Question: I see many references to this piece of code on the internets:
'''
if (Request.AcceptTypes.Contains ...
'''
But for the life of me, I cannot find the namespace where this method exists.
We are using MVC4 WebApi, is this MVC3-specific?. Please, before I pull out the rest of my hair.
EDIT:
Going with @Styxxyless answer, this is what I get (no AcceptTypes). I know I am missing something obvious, but what is it?

Also, I have a reference to System.Web in my project.
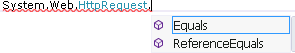
Answer: For , the code is as follows:
'''
Request.AcceptTypes.Contains([MIME type]);
'''
For , the functionality is achieved using the following code:
'''
this.Request.Headers.Accept.Contains(new MediaTypeWithQualityHeaderValue([MIME type]))
'''
'''
this.Request.Headers.GetValues("Accept").Contains([MIME type])
'''
An example of a MIME type is: '"image/jpeg"'